Interaction volume radius: 5 \u00c5
Interaction volume height: 15 \u00c5
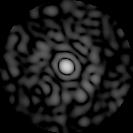
Disorder parameter: 0.8898